Question: I'm quite a newbie in R so I was interested in the optimality of my solution. Even if it works it could be (a bit) long and I wanted your advice to see if the "way I solved it" is "the best" and it could help me to learn new techniques and functions in R.
I have a dataset on students identified by their 'id' and I have the school where they are matched and the score they obtained at a specific test (so for short: 3 variables id,match and score).
I need to construct the following table: for students in between two percentiles of score, I need to calculate the average score (between students) of the average score of the students of the school they are matched to (so for each school I take the average score of the students matched to it and then I calculate the average of this average for percentile classes, yes average of a school could appear twice in this calculation). In English it allows me to answer: "A student belonging to the 'x-th' percentile in terms of score will be in average matched to a school with this average quality".
Here is an example in the picture:

So in that case, if I take the median (15) for the split (rather than percentiles) I would like to obtain:
'''
[0,15] : 9.5
(15,24] : 20.25
'''
So for students having a score between 0 and 15 I take the average of the average score of the school they are matched to (note that b average will appears twice but that's ok).
Here how I did it:
'''
match <- c(a,b,a,b,c)
score <- c(18,4,15,8,24)
scoreQuant <- cut(score,quantile(score,probs=seq(0,1,0.1),na.rm=TRUE))
AvgeSchScore <- tapply(score,match,mean,na.rm=TRUE)
AvgScore <- 0
for(i in 1:length(score)) {
AvgScore[i] <- AvgeSchScore[match[i]]
}
results <- tapply(AvgScore,scoreQuant,mean,na.rm = TRUE)
'''
If you have a more direct way of doing it.. Or I think the bad point is 3) using a loop, maybe 'apply()' is better ? But I'm not sure how to use it here (I tried to code my own function but it crashed so I "bruted force it").
Thanks :)
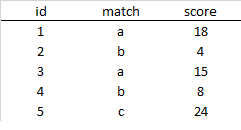
Answer: The main fix is to eliminate the for loop with:
'''
AvgScore <- AvgeSchScore[match]
'''
R allows you to subset in ways that you cannot in other languages. The 'tapply' function outputs the names of the factor that you grouped by. We are using those names for 'match' to subset 'AvgeScore'.
If you would like to try 'data.table' you may see speed improvements.
'''
library(data.table)
match <- c("a","b","a","b","c")
score <- c(18,4,15,8,24)
dt <- data.table(id=1:5, match, score)
scoreQuant <- cut(dt$score,quantile(dt$score,probs=seq(0,1,0.1),na.rm=TRUE))
dt[, AvgeScore := mean(score), match][, mean(AvgeScore), scoreQuant]
# scoreQuant V1
#1: (17.4,19.2] 16.5
#2: NA 6.0
#3: (12.2,15] 16.5
#4: (7.2,9.4] 6.0
#5: (21.6,24] 24.0
'''
It may be faster than 'base R'. If the value in the NA row bothers you, you can delete it after.